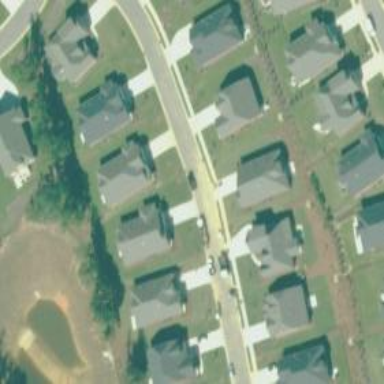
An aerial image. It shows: Residential road with asphalt surface and sidewalk on the left.